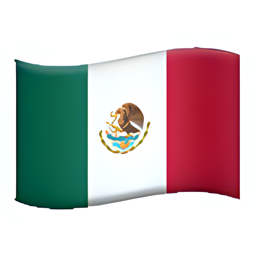
Name: flag for mexico
Emoji: 🇲🇽
Group: Flags
Sub-group: country-flag